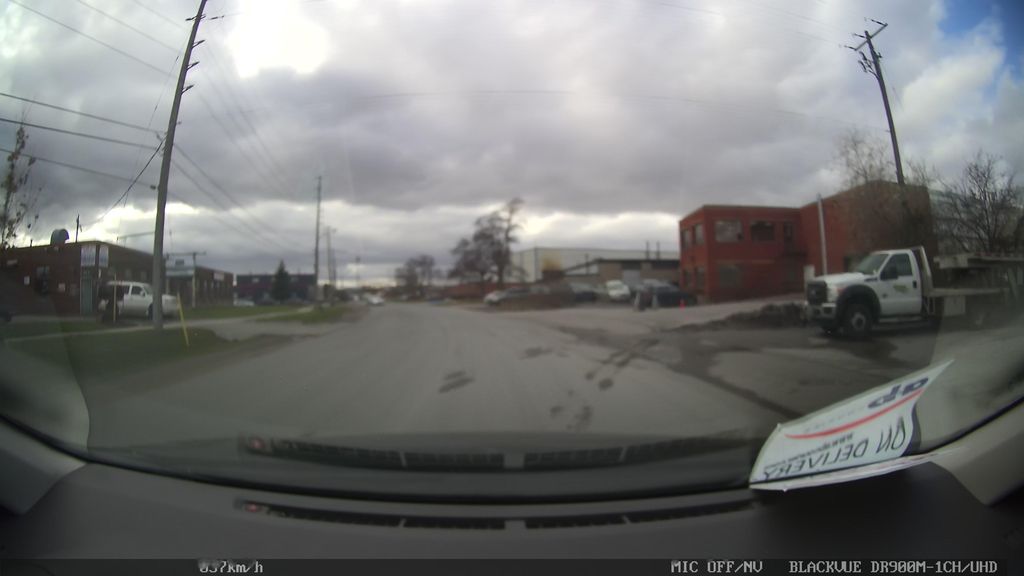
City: toronto